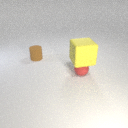
small brown rubber cylinder to the left of small red rubber sphere